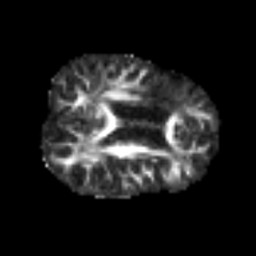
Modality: FA
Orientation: axial
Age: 56
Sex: male
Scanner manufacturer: siemens
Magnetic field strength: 3 T
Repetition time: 6.1 s
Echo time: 0.101 s